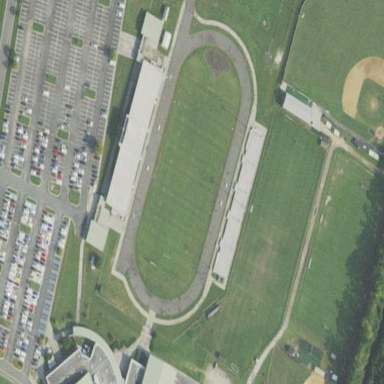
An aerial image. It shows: Track located within leisure land area.